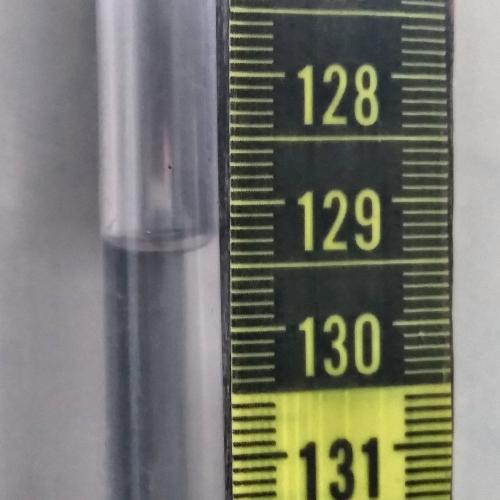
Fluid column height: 129.3 cm